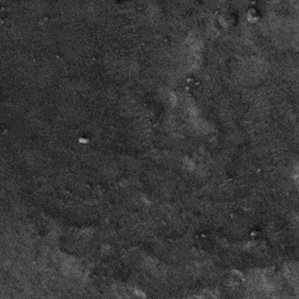
Label: frost